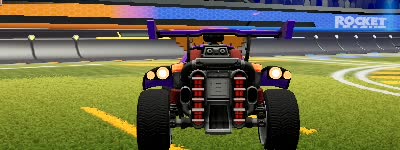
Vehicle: octane